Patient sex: M
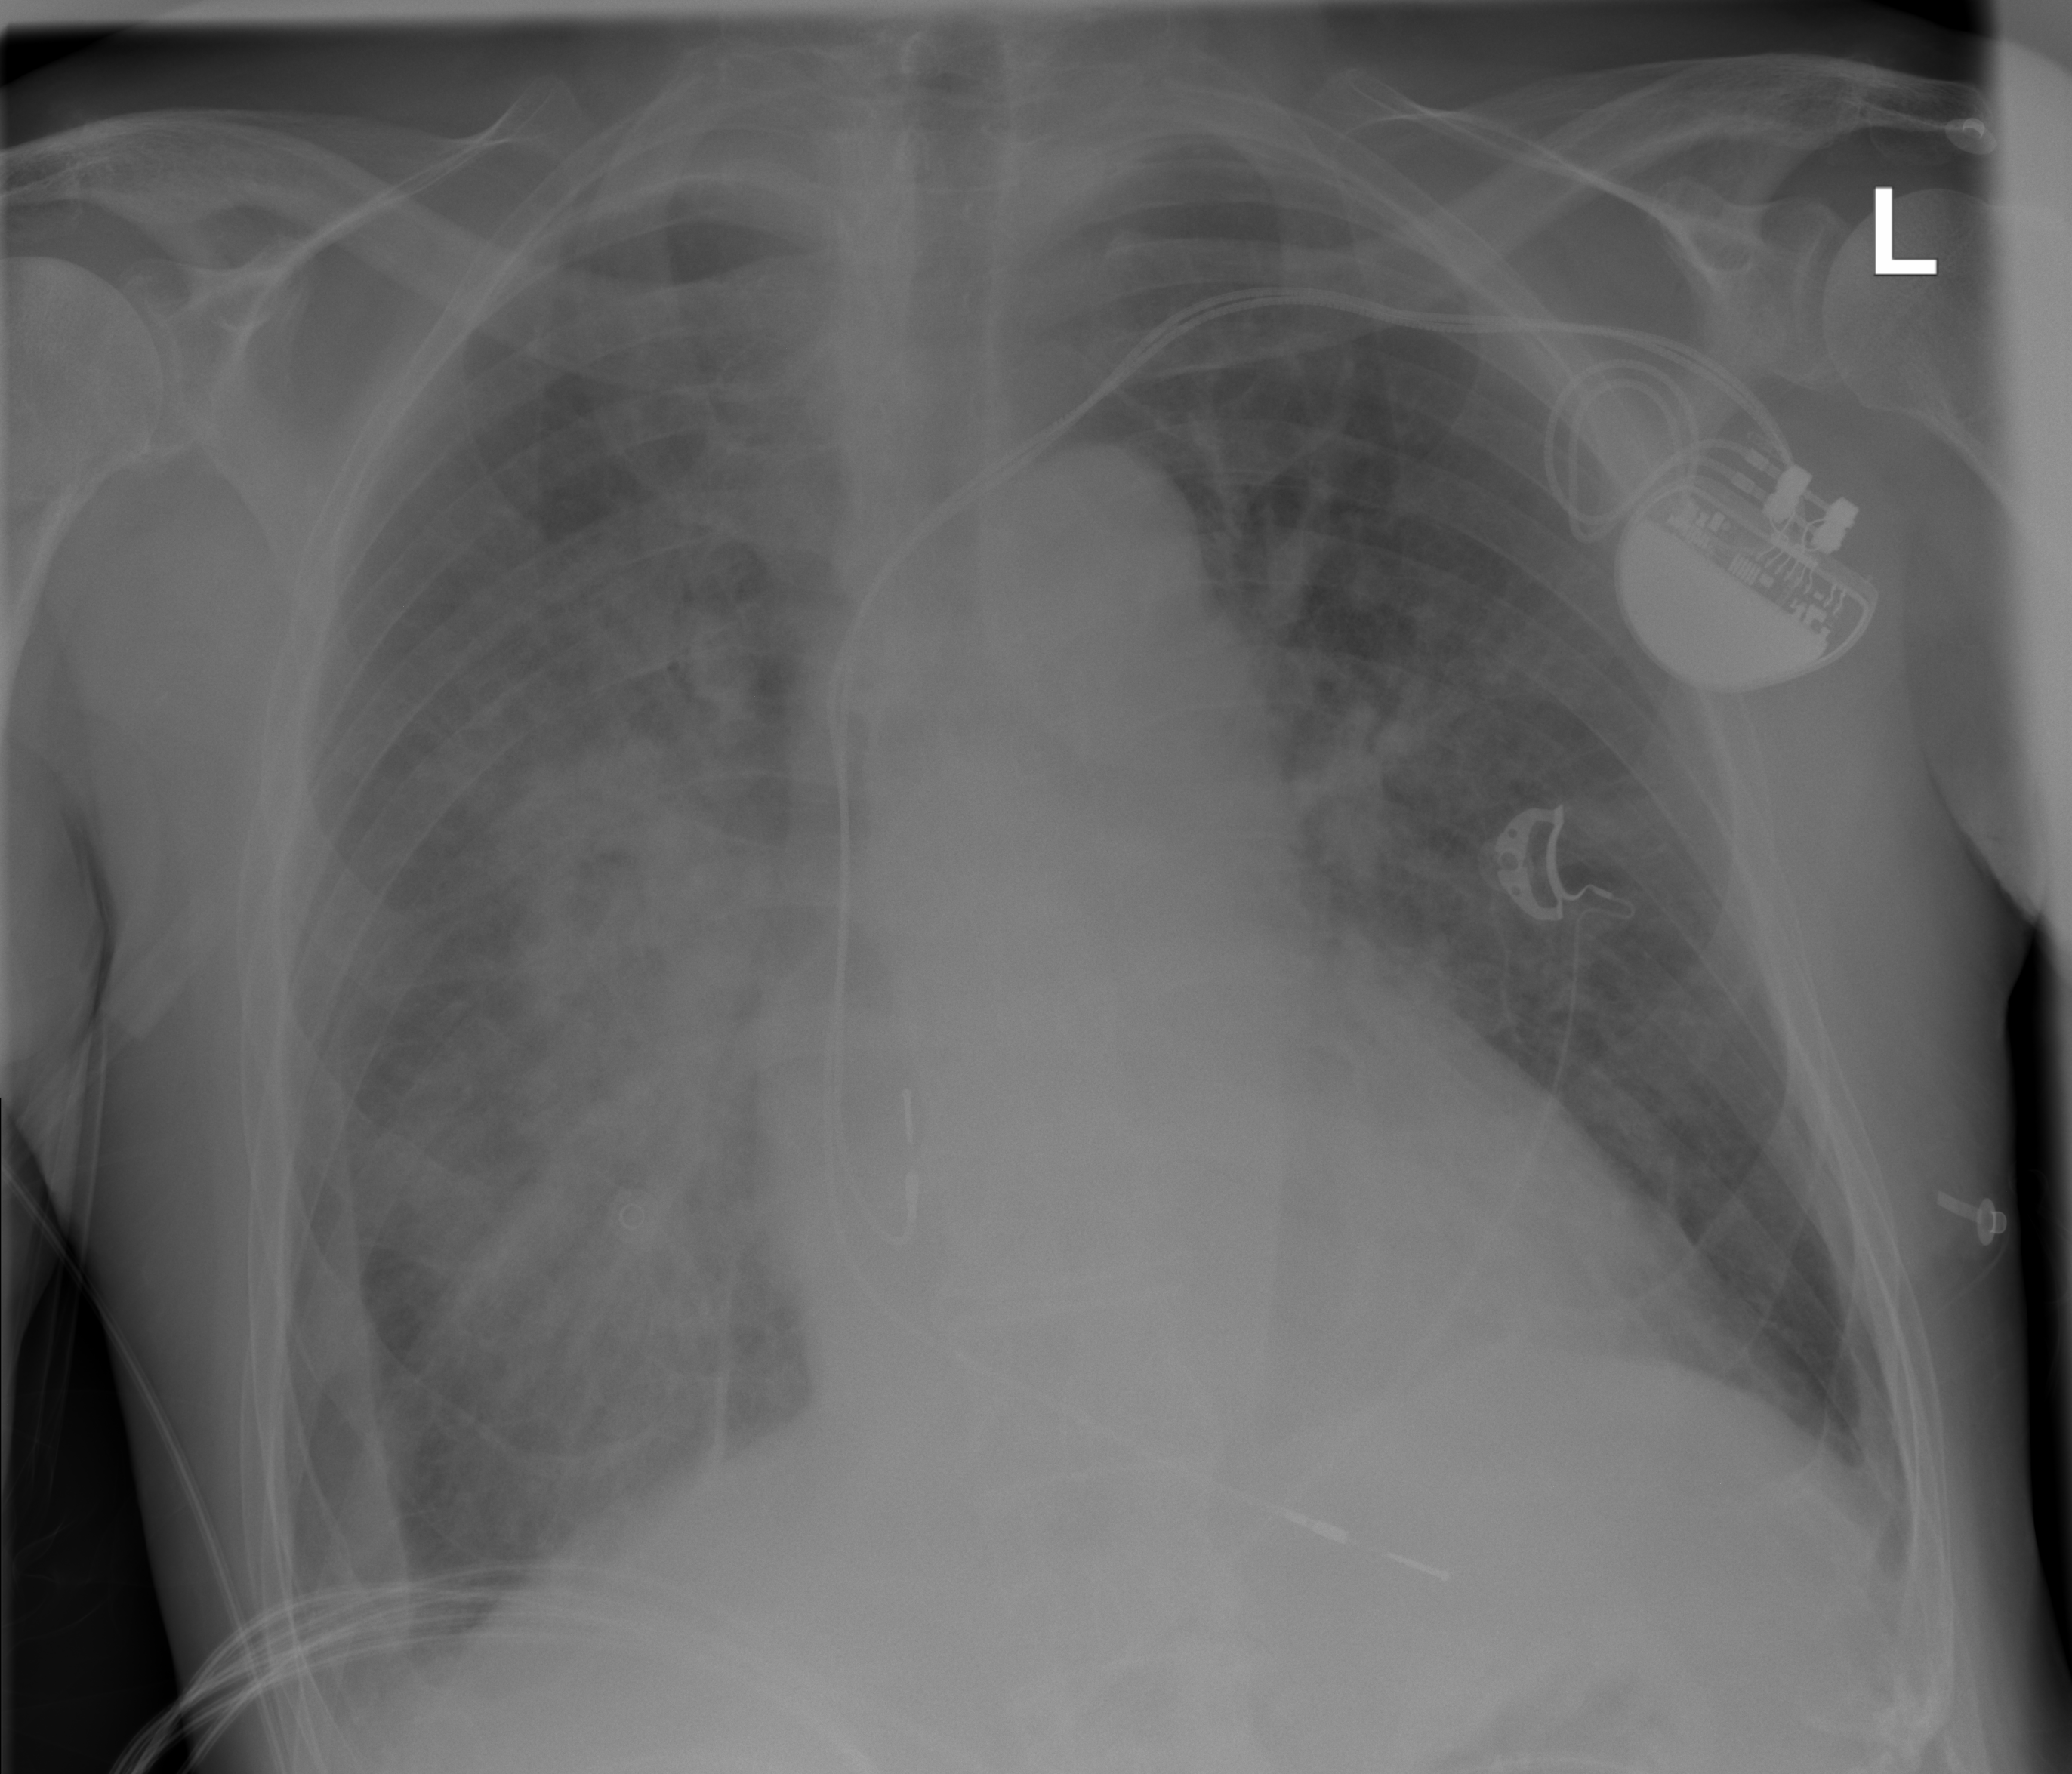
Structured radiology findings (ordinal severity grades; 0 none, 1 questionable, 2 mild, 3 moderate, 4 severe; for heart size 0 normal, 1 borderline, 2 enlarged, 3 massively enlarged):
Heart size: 0
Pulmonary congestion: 3
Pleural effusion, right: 0
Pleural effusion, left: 0
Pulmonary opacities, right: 3
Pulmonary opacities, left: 2
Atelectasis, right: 0
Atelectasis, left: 0